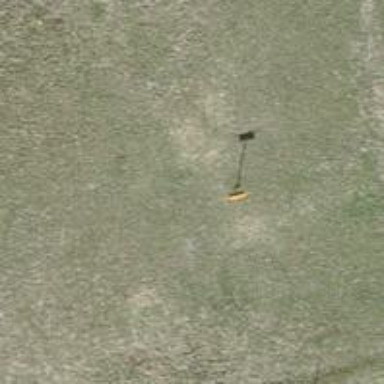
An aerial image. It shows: Pole supporting pipeline marker with roof cover.